Question: I want to get Lat and Long when I drag or edit polygon. How i can apply event listeners to this polygone so that whenever i edit or drag polygone it should show lat long on console of every point which i edit on polygon.
'''
function initialize() {
var map = new google.maps.Map(document.getElementById("map"), {
zoom: 15,
center: {lat: 51.476706, lng: 0},
mapTypeId: google.maps.MapTypeId.ROADMAP
});
// create an array of coordinates for a pentagonal polygon
var arrCoords = [
new google.maps.LatLng(51.474821, -0.001935),
new google.maps.LatLng(51.474647, 0.003966),
new google.maps.LatLng(51.477708, 0.004073),
new google.maps.LatLng(51.479753, 0.000468),
new google.maps.LatLng(51.477654, -0.002192)
];
var polygon = new google.maps.Polygon({
editable: true,
paths: arrCoords,
strokeColor: "#FF0000",
strokeOpacity: 0.8,
strokeWeight: 2,
fillColor: "#FF0000",
fillOpacity: 0.35,
map: map
});
}
google.maps.event.addDomListener(window, 'load', initialize);
'''

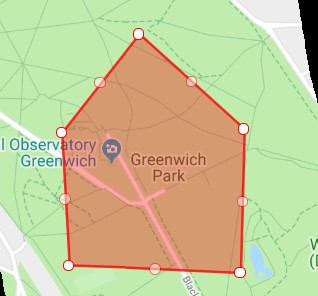
Answer: first make 'geodesic: true' with 'draggable: true' in
> When enabling dragging on a polygon or polyline, you should also
consider making the polygon or polyline geodesic, by setting its
'geodesic' property to 'true'
Ref: <URL>
'insert_at' & 'set_at' gonna be called when 'polyline' get 'edited'.
'''
var polygon = new google.maps.Polygon({
editable: true,
paths: arrCoords,
strokeColor: "#FF0000",
strokeOpacity: 0.8,
strokeWeight: 2,
fillColor: "#FF0000",
fillOpacity: 0.35,
map: map,
draggable: true,
geodesic: true
});
google.maps.event.addListener(polygon, 'dragend', function(evt){
console.log(evt.latLng.lat() ,'--', evt.latLng.lng() );
});
google.maps.event.addListener(polygon.getPath(), 'insert_at', function(index, obj) {
console.log('Vertex removed from inner path.');
console.log(obj.lat() ,'--', obj.lng() );
});
google.maps.event.addListener(polygon.getPath(), 'set_at', function(index, obj) {
console.log('Vertex moved on outer path.');
console.log(obj.lat() ,'--', obj.lng() );
});
'''